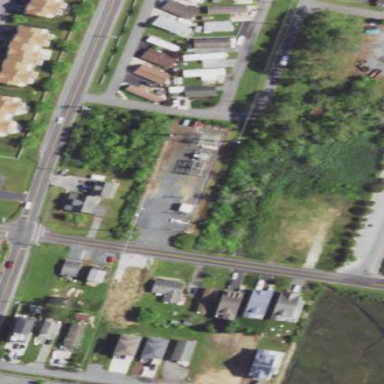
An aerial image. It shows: Minor distribution substation.